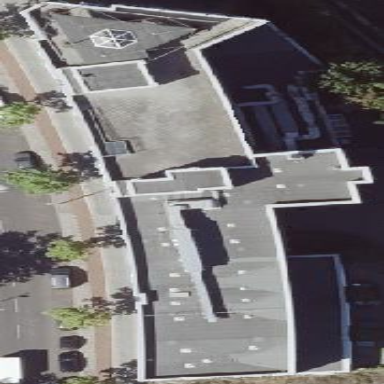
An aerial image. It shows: Flat-roofed commercial building.